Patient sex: M
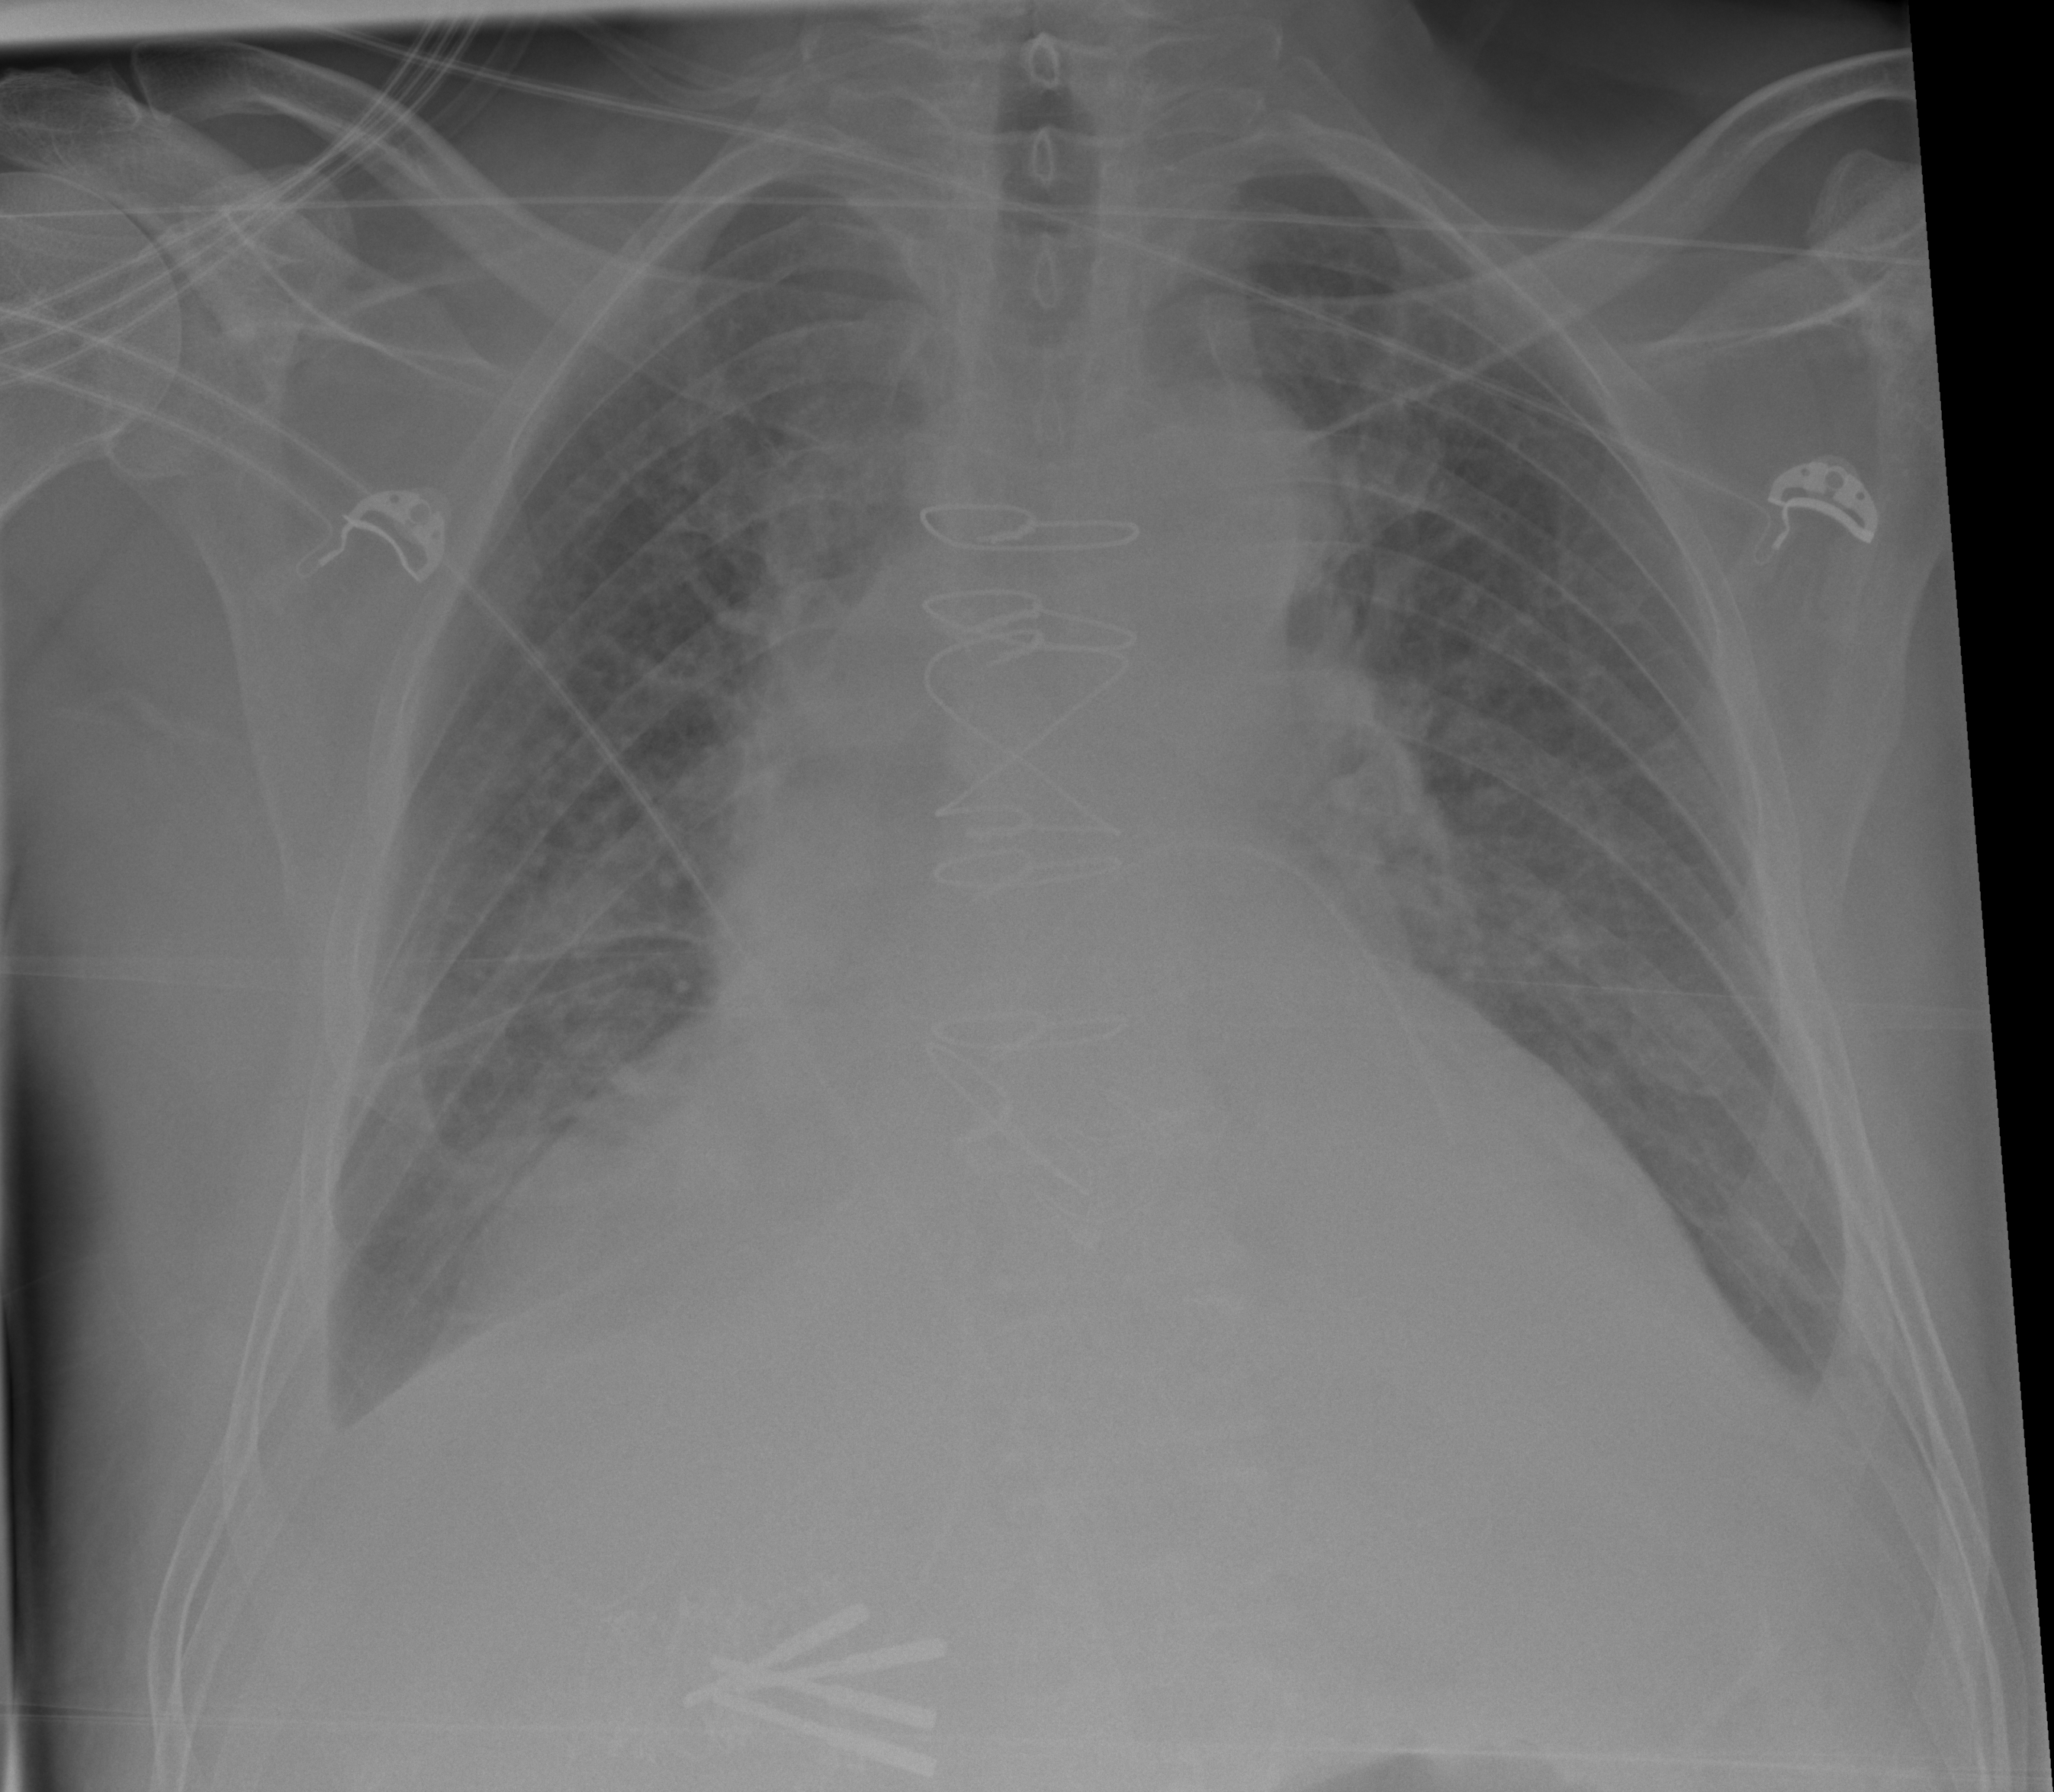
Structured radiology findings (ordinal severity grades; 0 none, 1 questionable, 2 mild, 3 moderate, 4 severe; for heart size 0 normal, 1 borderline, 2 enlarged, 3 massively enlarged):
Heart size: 2
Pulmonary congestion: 2
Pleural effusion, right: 2
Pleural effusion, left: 2
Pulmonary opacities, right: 0
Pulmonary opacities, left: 0
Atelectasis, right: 2
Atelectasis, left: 1